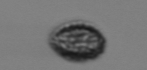
Label: Pseudochattonella_farcimen